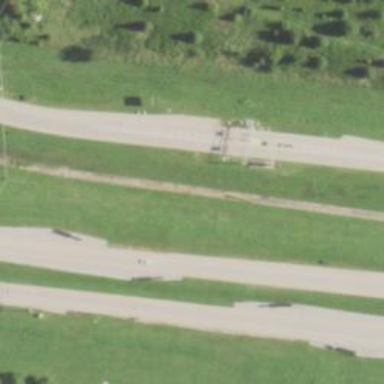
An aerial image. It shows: Toll gantry on the road.